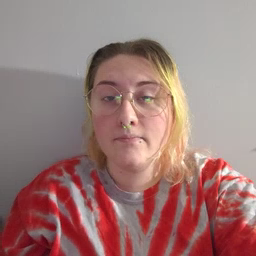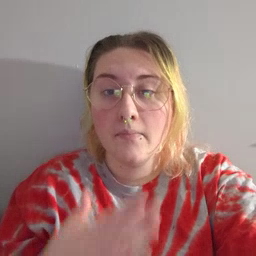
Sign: minemy